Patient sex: F
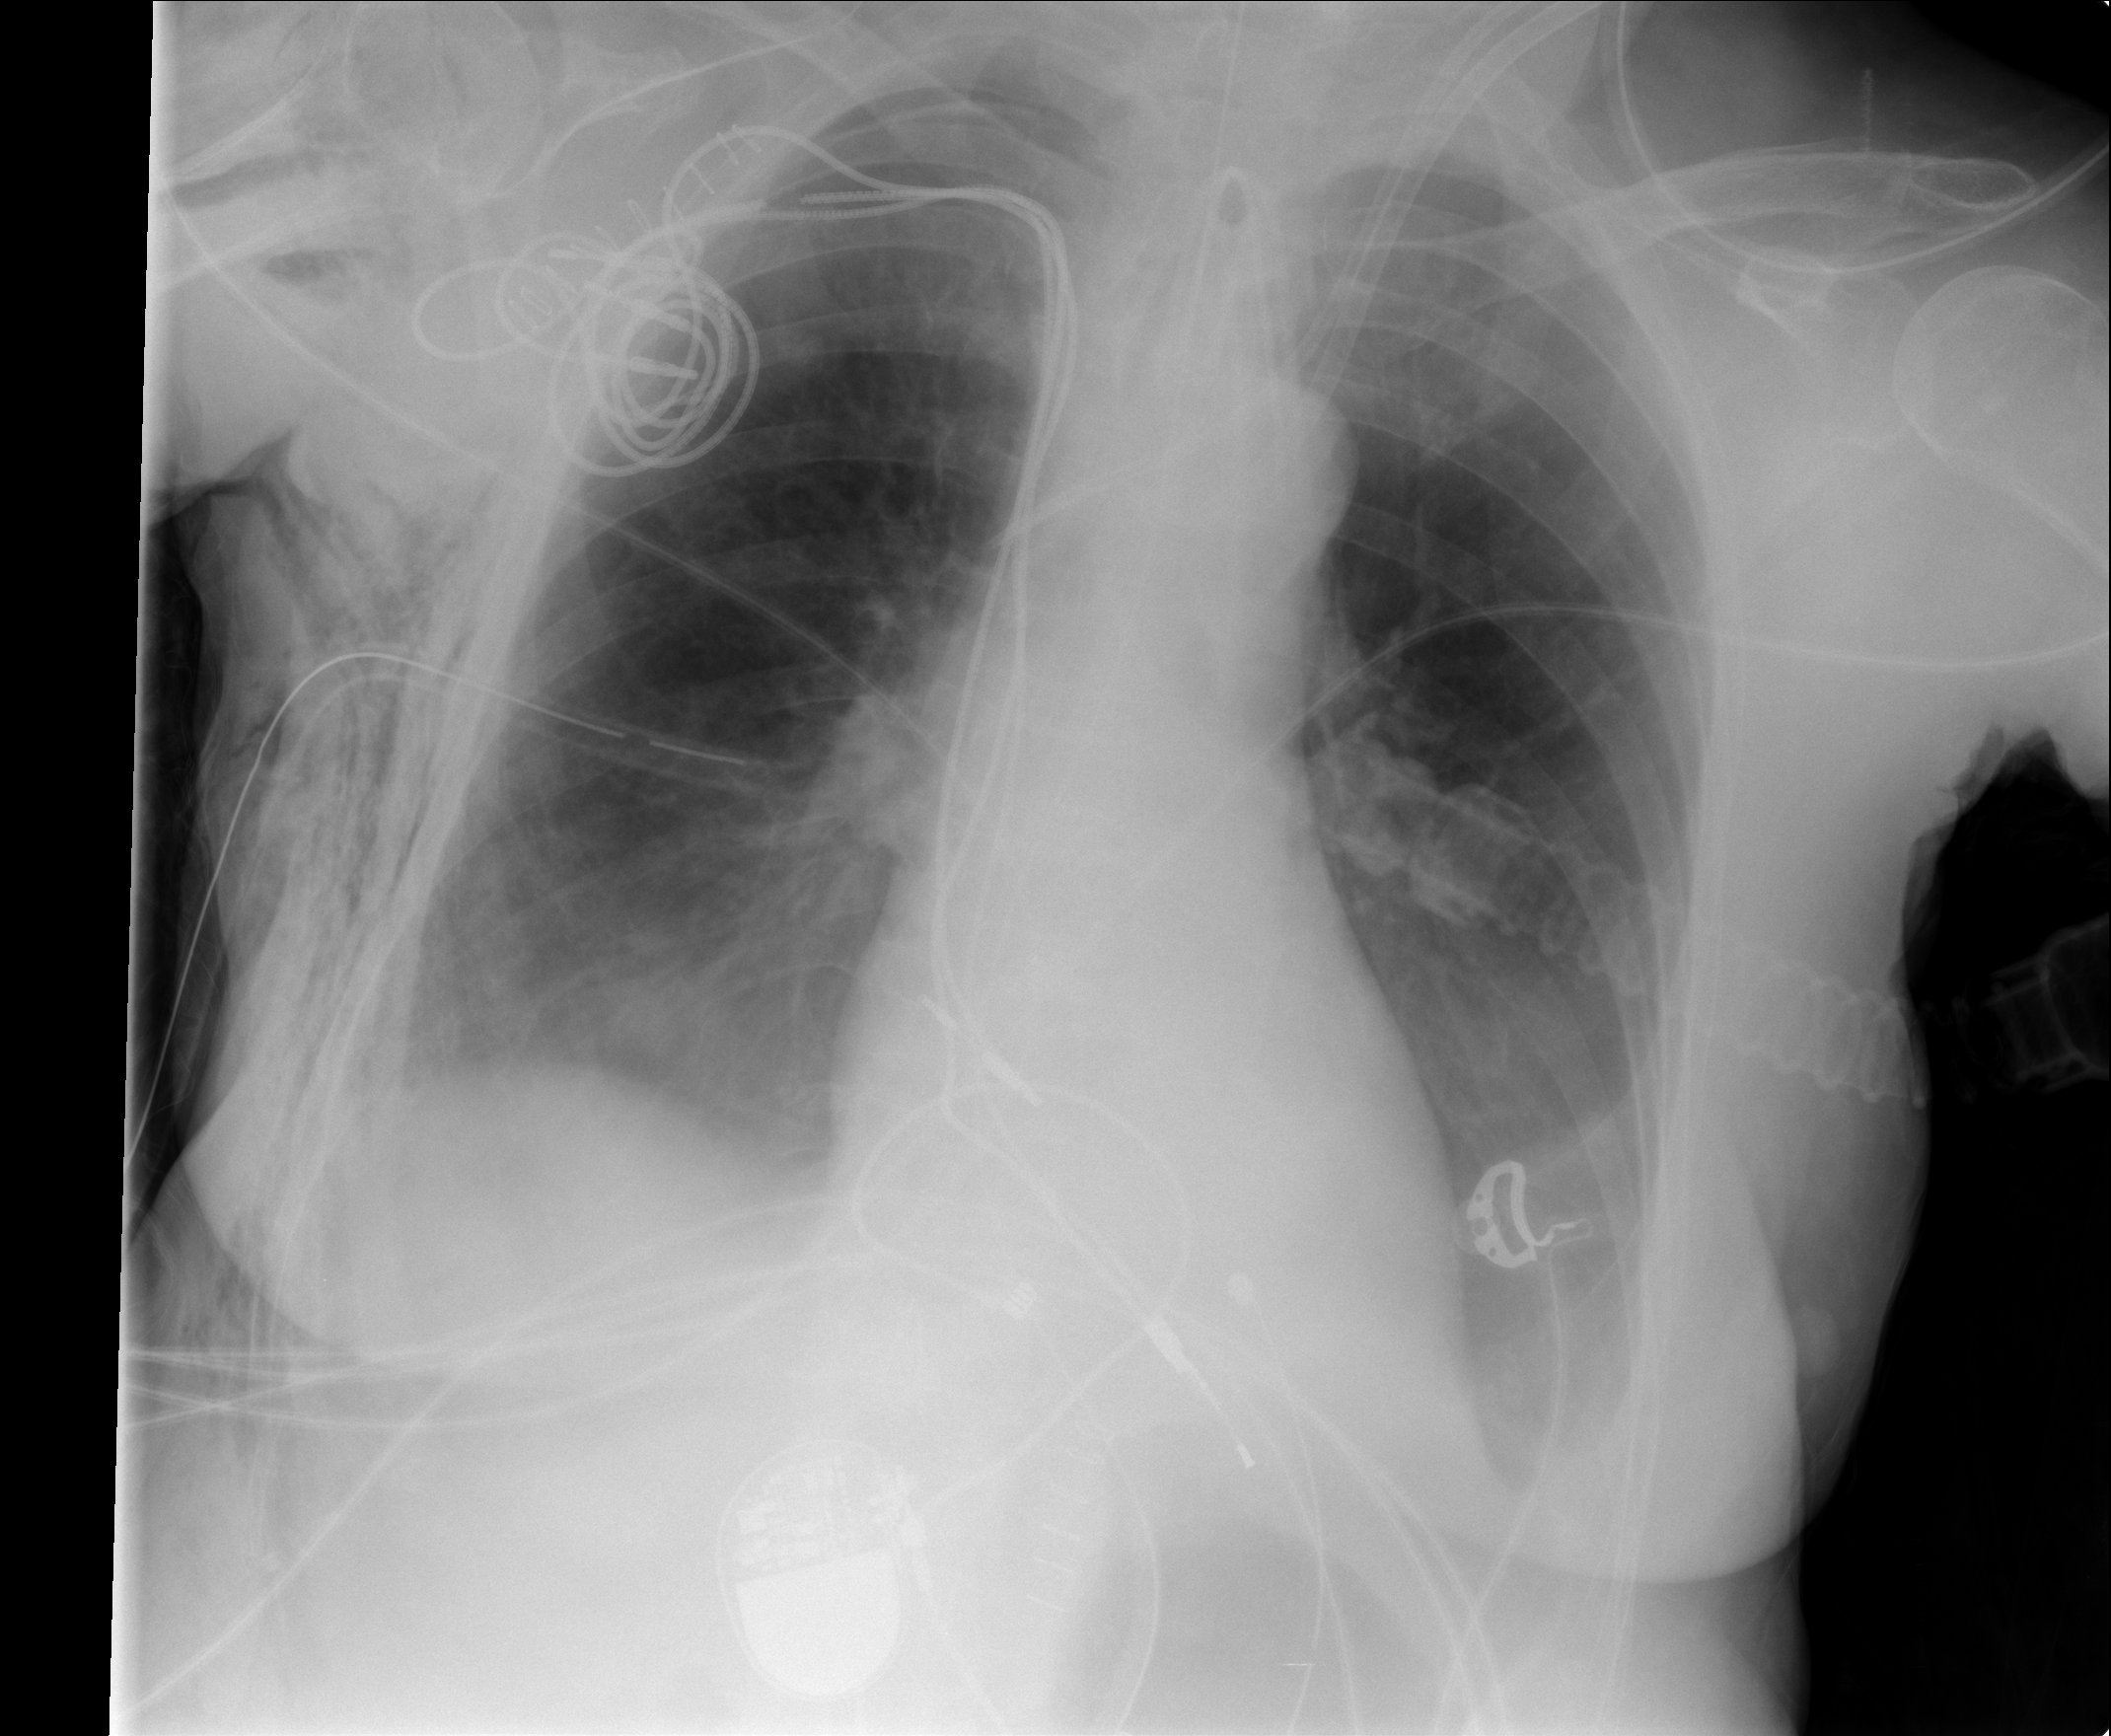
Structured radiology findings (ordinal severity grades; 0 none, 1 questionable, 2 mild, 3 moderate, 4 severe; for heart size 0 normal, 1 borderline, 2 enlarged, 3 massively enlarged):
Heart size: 0
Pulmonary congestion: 0
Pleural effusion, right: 0
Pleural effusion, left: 1
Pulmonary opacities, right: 0
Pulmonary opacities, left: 0
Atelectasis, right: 2
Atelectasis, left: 1